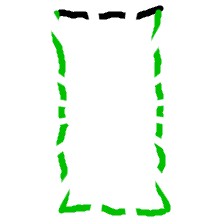
Shape: rectangle